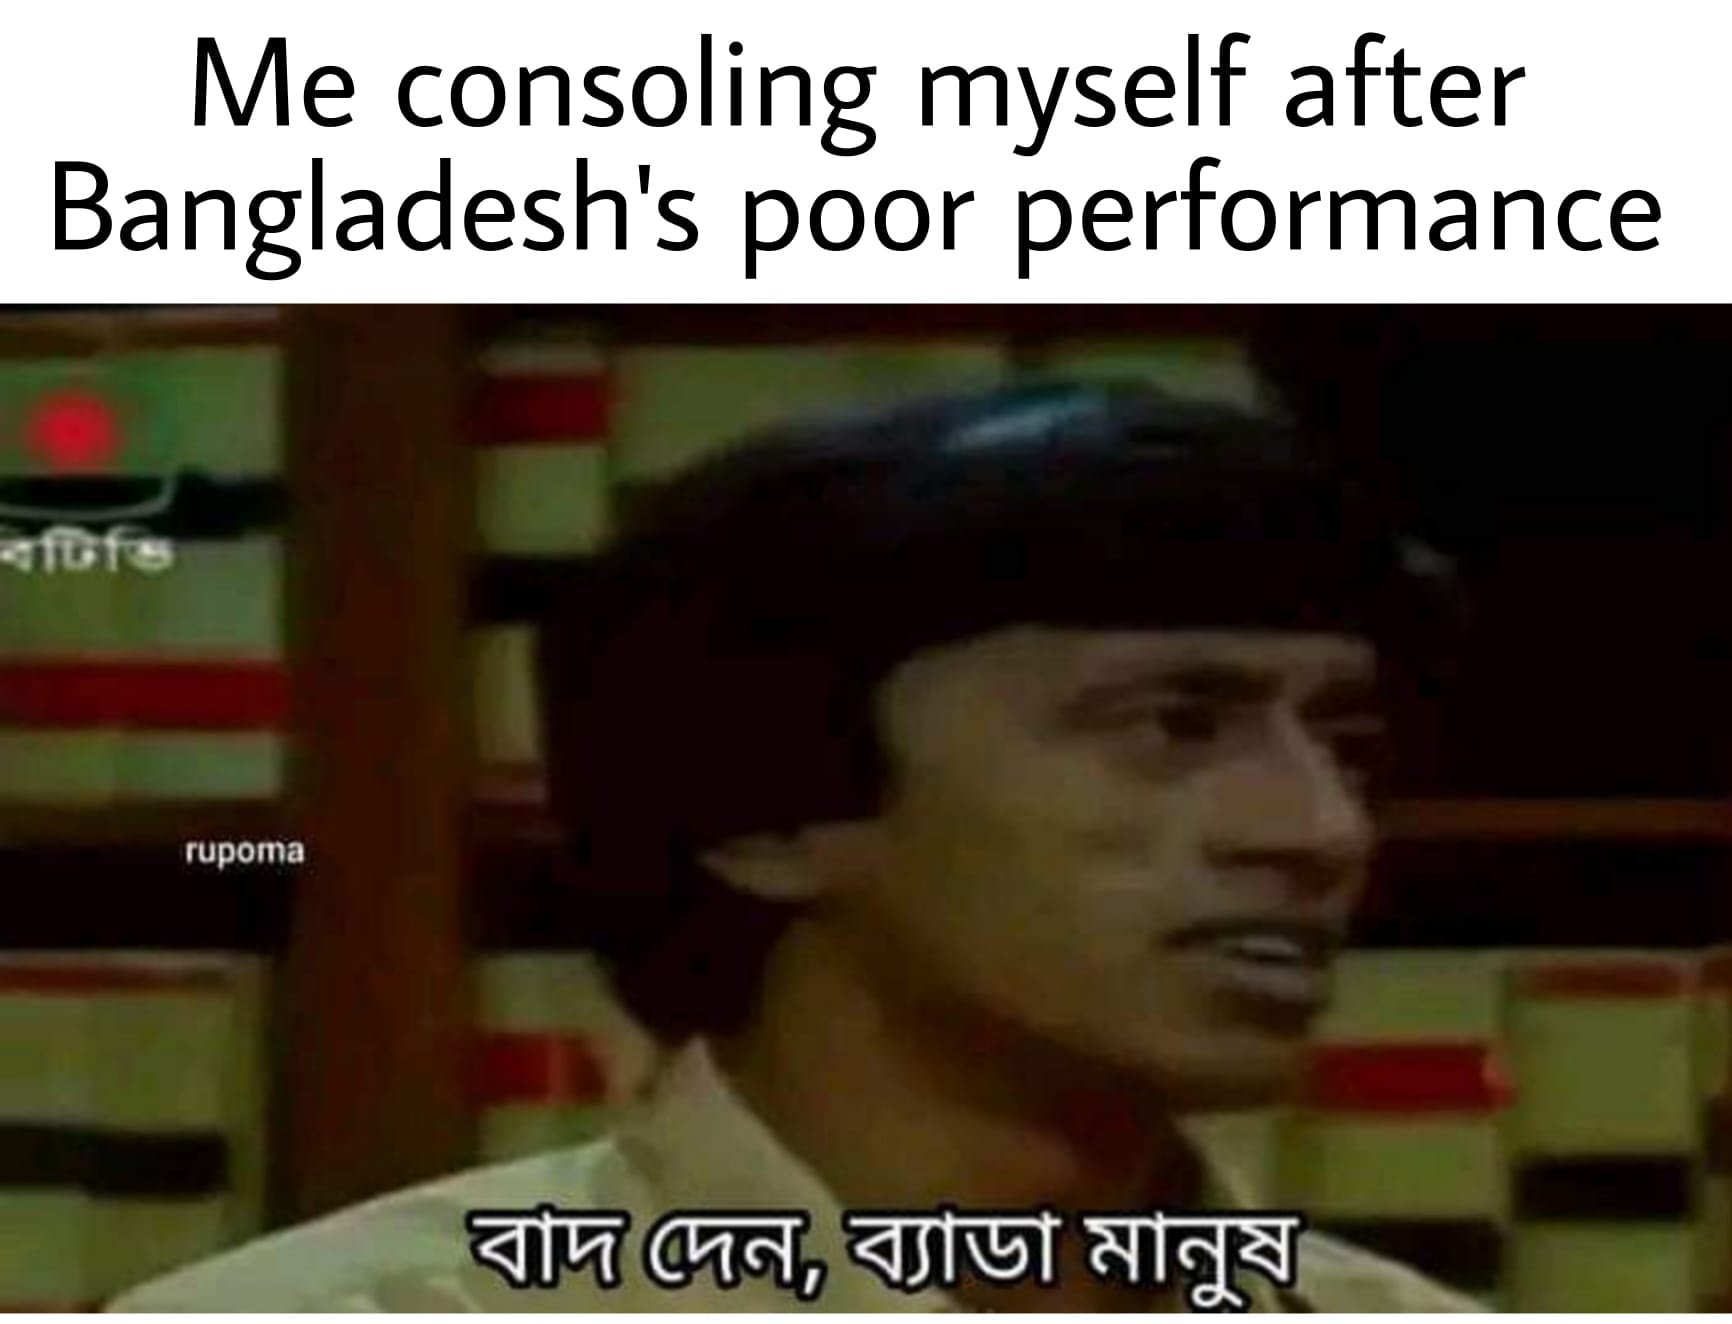
Caption: Me consoling myself after Bangladesh's poor performance    বাদ দেন, ব্যাডা মানুষ
Label: non-hate